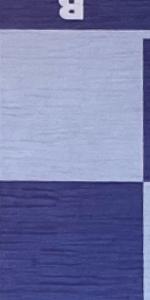
Label: Empty